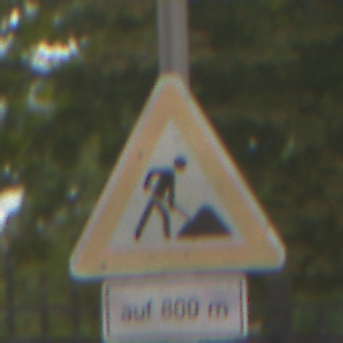
Verkehrszeichen: Arbeitsstelle
Zusatzzeichen unten: LaengeEinerStrecke5
Umgebung: Outdoor, Urban
Tageszeit: MorningAfternoon
Wetter: Overcast
Licht: Natural
Jahreszeit: NotSpecified
Kontrast: LowContrast